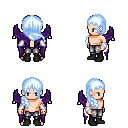
a pixel art fantasy rpg character, male body template, human, light skin, purple wings, metal pants, white cyan right-swept hairstyle, white cloth bracers, black shoes, four views (front, back, left, right), 2x2 character sprite sheet, small pixel art, hard edges, no anti-aliasing